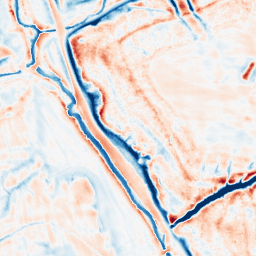
Category: edge_preserving
Decomposition family: bilateral
Decomposition parameters: d: 21
sigma_color: 100
sigma_space: 150
Upsampling method: sinc_hamming
Upsampling parameters: scale: 4
kernel_size: 8
Upsampling scale: 4